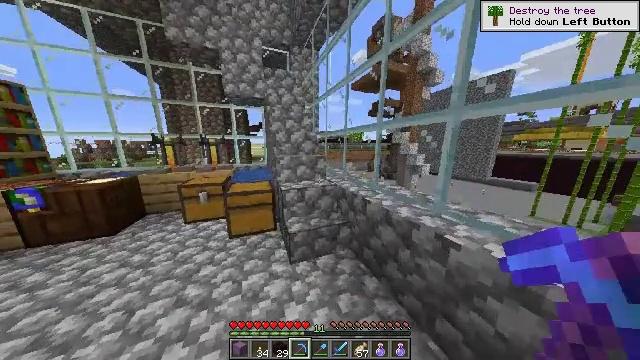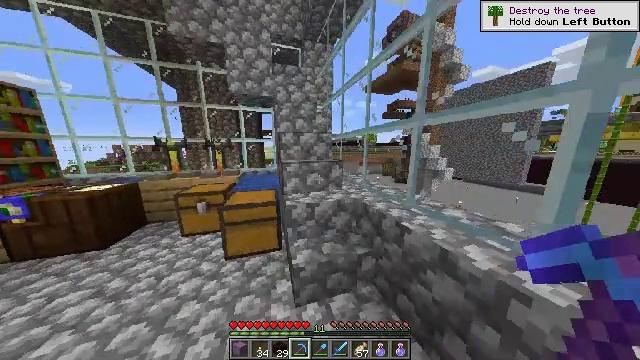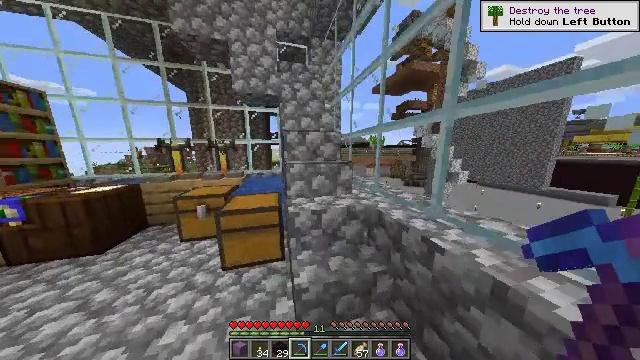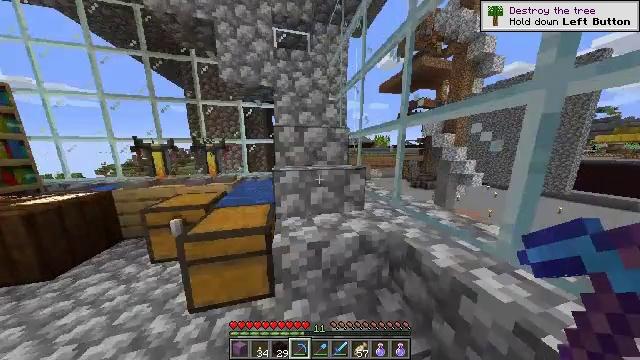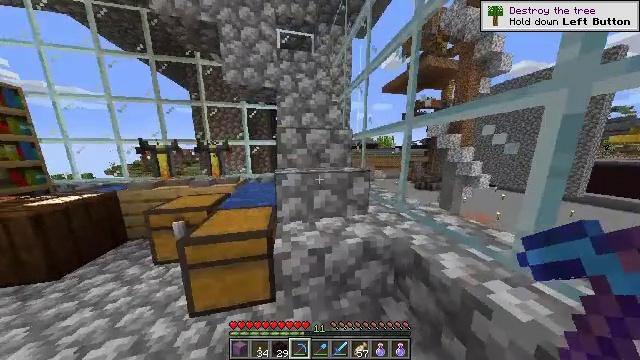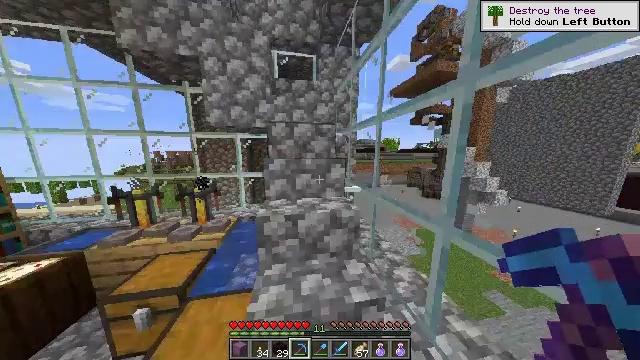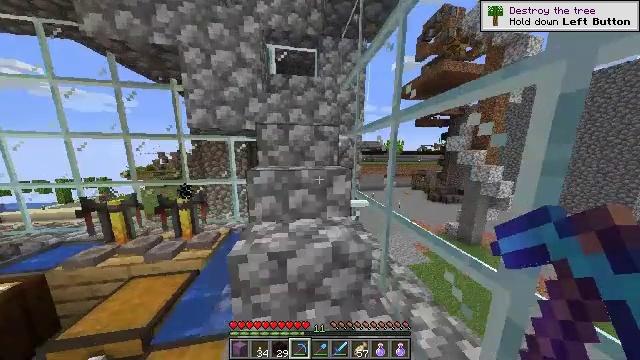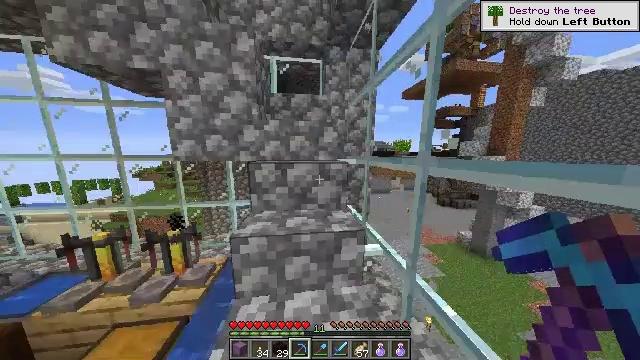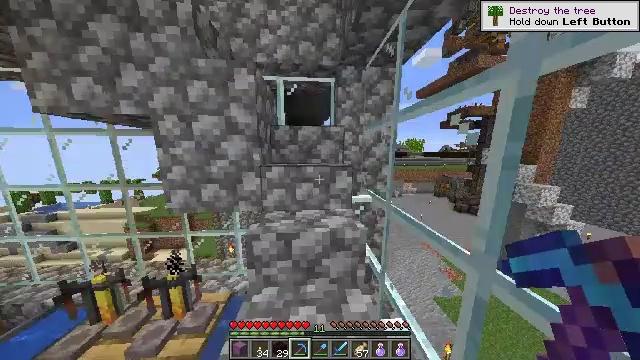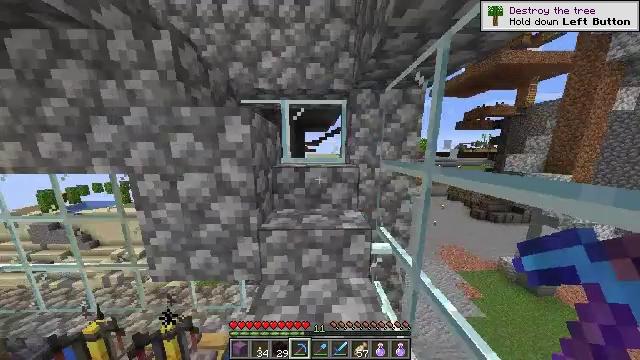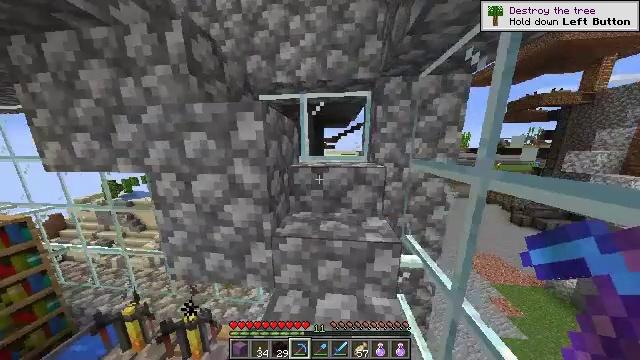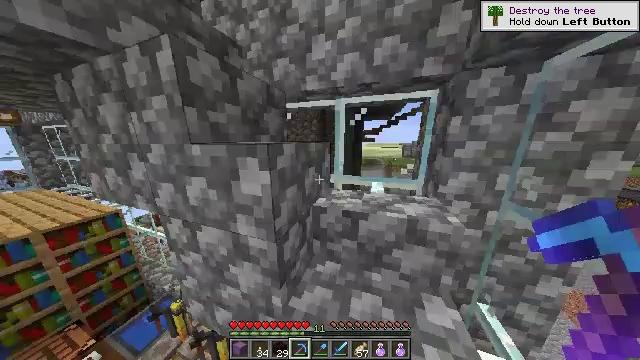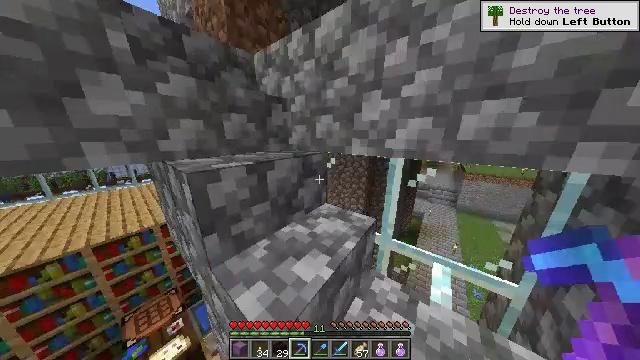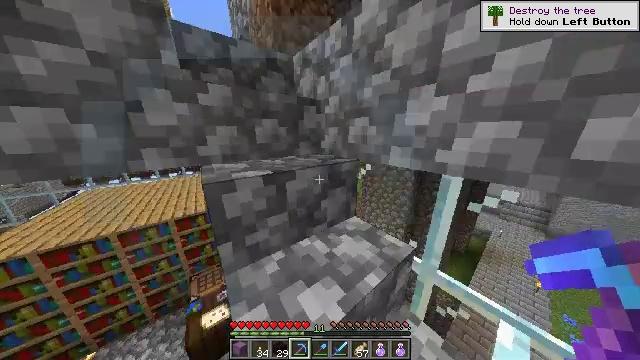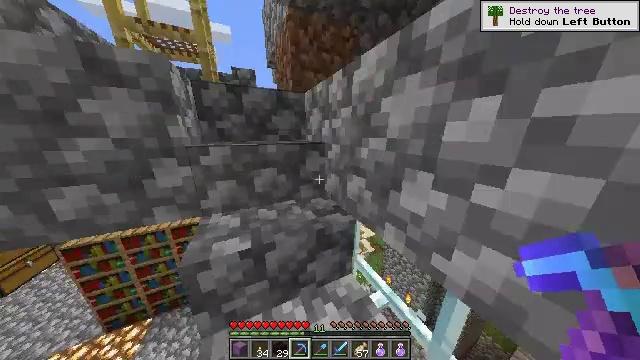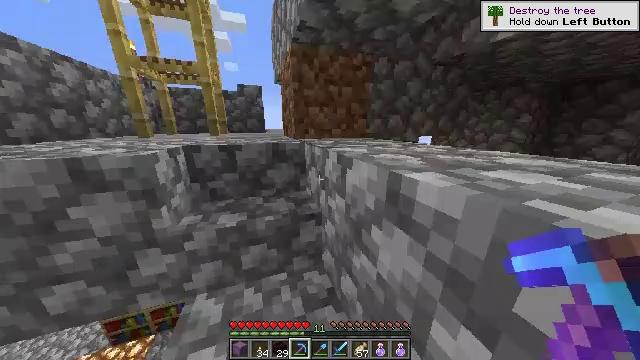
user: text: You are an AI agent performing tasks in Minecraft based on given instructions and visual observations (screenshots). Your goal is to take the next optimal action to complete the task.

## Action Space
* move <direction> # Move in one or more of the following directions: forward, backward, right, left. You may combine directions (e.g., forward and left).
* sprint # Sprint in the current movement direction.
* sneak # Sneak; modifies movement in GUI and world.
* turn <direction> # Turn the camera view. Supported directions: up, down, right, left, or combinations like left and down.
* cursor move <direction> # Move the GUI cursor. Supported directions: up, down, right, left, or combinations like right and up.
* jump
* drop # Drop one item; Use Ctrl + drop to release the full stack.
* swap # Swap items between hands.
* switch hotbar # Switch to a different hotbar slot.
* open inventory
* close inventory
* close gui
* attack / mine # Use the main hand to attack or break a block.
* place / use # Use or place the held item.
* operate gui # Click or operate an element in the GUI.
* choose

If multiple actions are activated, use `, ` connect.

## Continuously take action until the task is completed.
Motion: motion action
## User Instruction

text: Break fully grown nether wart.
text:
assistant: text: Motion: move forward, turn left
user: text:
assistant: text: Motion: move forward, turn left
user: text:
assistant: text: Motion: move forward, turn left
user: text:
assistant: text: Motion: move forward, turn left
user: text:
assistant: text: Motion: move forward, turn left
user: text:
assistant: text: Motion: move forward, turn left
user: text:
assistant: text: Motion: move forward, turn left
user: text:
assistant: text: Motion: move forward, turn left
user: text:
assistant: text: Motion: move forward, turn left
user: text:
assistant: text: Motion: move forward, turn left and down
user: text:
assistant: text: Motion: move forward, turn left and down
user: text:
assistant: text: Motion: move forward, turn left and down
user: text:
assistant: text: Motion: move forward, turn left
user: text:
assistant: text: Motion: move forward, turn left
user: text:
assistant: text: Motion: move forward, turn left
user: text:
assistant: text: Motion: move forward, turn left
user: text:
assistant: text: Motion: move forward, turn left
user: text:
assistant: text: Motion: move forward, turn left
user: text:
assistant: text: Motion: move forward, turn left
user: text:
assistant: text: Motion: move forward, turn left
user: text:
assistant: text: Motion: move forward, turn left
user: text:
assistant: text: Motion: move forward, turn right
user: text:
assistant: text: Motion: move forward, turn right and down
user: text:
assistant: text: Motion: move forward and move left, turn right and down
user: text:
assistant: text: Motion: move forward and move left, turn right and down
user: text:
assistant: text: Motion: move forward, turn right
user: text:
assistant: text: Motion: move forward, turn right
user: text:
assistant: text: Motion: move forward, turn right, jump
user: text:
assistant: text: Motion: turn right, jump
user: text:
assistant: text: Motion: turn right, jump